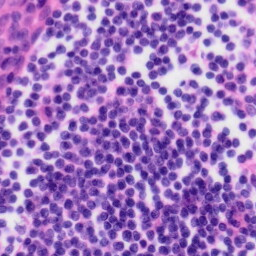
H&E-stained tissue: Tonsil